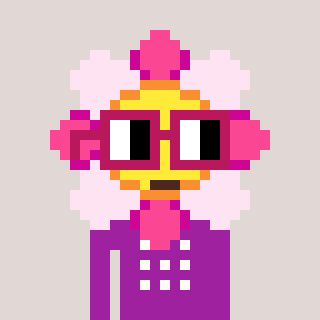
a pixel art character with square dark red glasses, a flower-shaped head and a magenta-colored body on a warm background